Field crop: tomato
Growth stage: 2
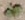
Species: solanum